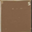
Piece: xx